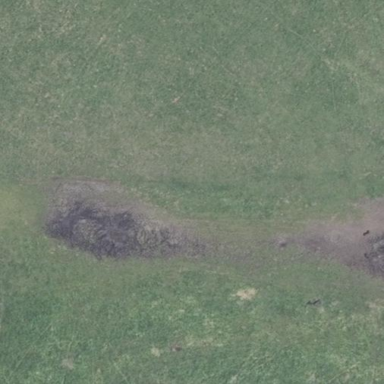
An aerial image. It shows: Beautiful wet meadow natural wetland.